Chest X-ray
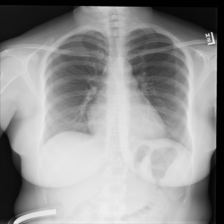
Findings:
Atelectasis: negative
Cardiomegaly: negative
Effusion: negative
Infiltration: negative
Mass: negative
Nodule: negative
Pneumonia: negative
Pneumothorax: negative
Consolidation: negative
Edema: negative
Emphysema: negative
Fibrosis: negative
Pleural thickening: negative
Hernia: negative